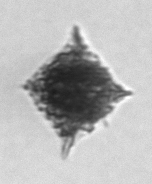
Label: Dictyocha